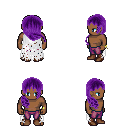
a pixel art fantasy rpg character, male body template, human, dark skin, white tattered cape, magenta pants, purple right-swept hairstyle, bracelets, brown shoes, four views (front, back, left, right), 2x2 character sprite sheet, small pixel art, hard edges, no anti-aliasing